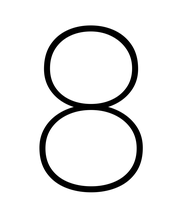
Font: Roboto_Thin